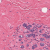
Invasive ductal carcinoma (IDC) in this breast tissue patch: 0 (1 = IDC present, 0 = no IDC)